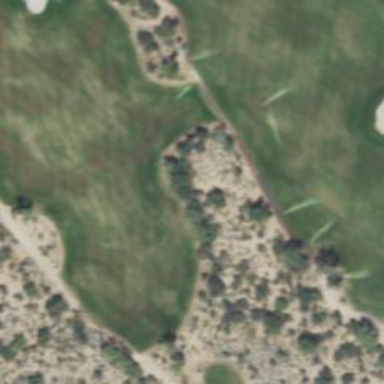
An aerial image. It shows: Path designated for golf carts.